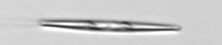
Label: pennate